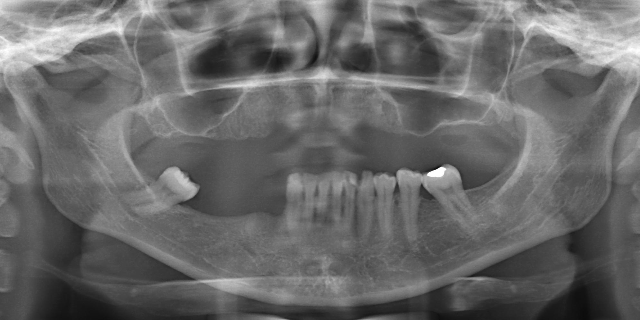
adult